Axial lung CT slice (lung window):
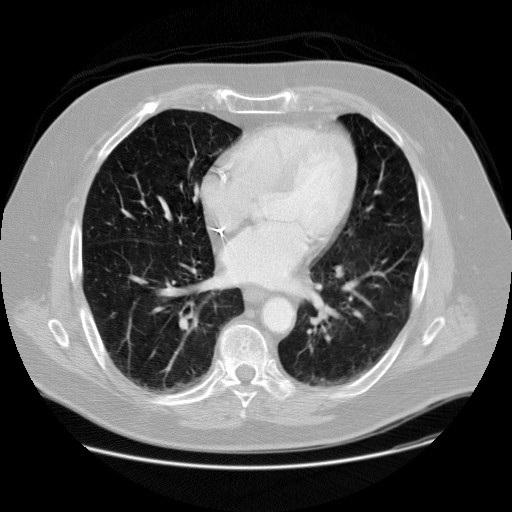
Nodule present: no